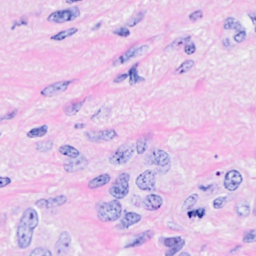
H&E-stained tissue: Breast